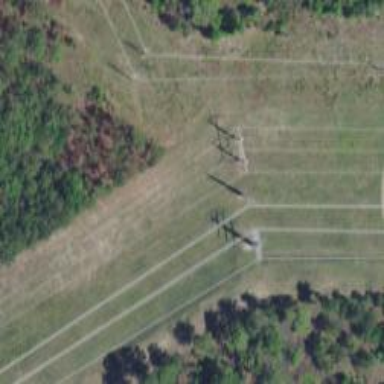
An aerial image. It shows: H-frame power tower design.